Aerial crown-view tile of a tropical tree (Barro Colorado Island, Panama), acquired 20241216:
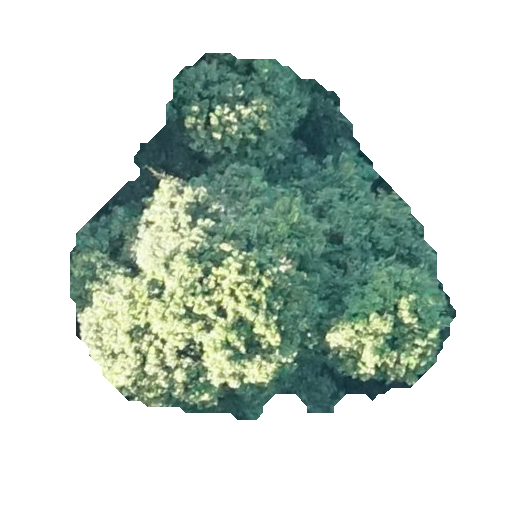
Species: Prioria copaifera
GBIF accepted scientific name: Prioria copaifera
Crown area: 140.301 m²